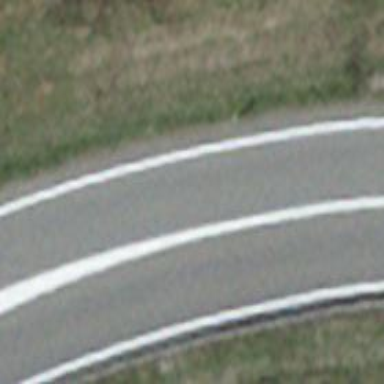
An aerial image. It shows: Asphalt road classified as primary highway.